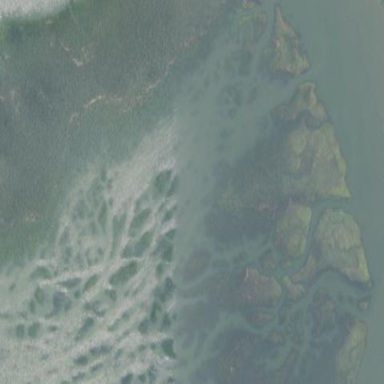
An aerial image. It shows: Saltmarsh wetland area.